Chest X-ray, AP view. Patient: 30 years old, sex F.
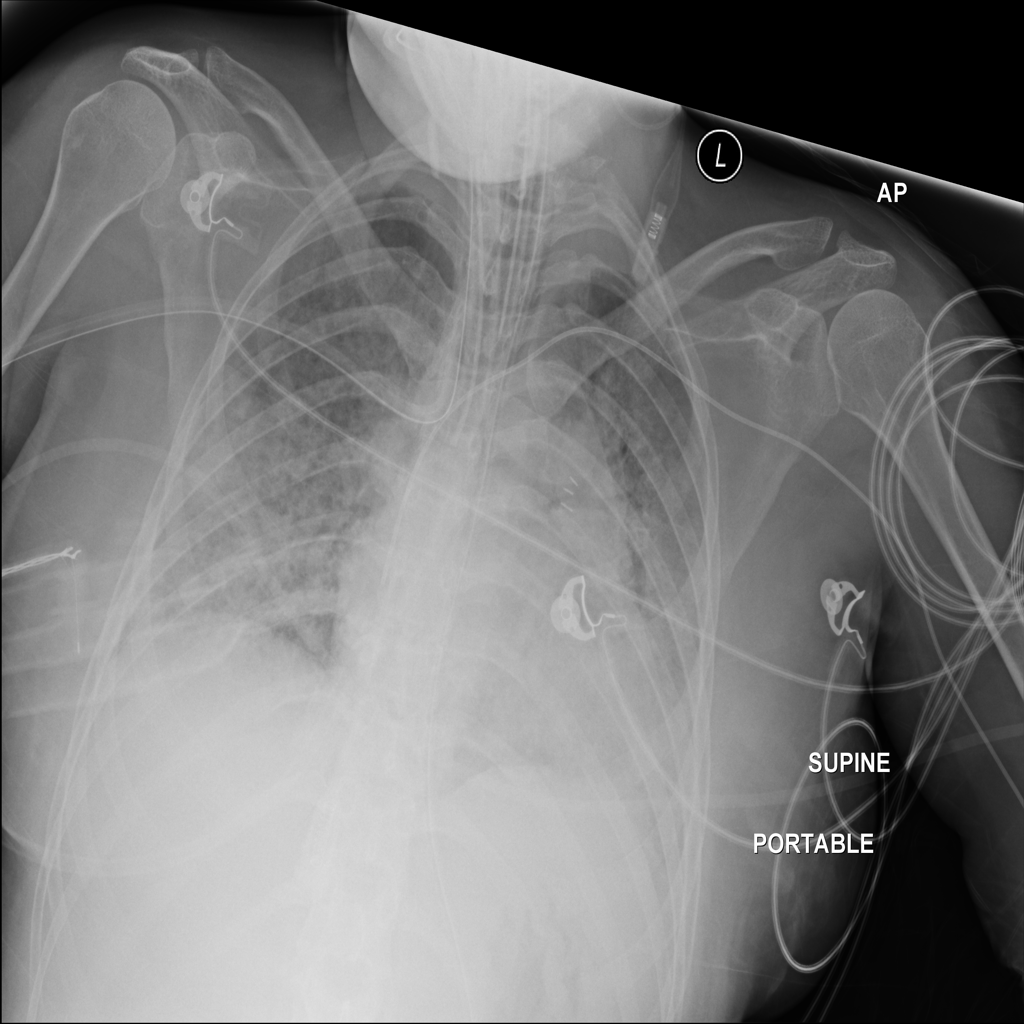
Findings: No Finding